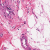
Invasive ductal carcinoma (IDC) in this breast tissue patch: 0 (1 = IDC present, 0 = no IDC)